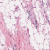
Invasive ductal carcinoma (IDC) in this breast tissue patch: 1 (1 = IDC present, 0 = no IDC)